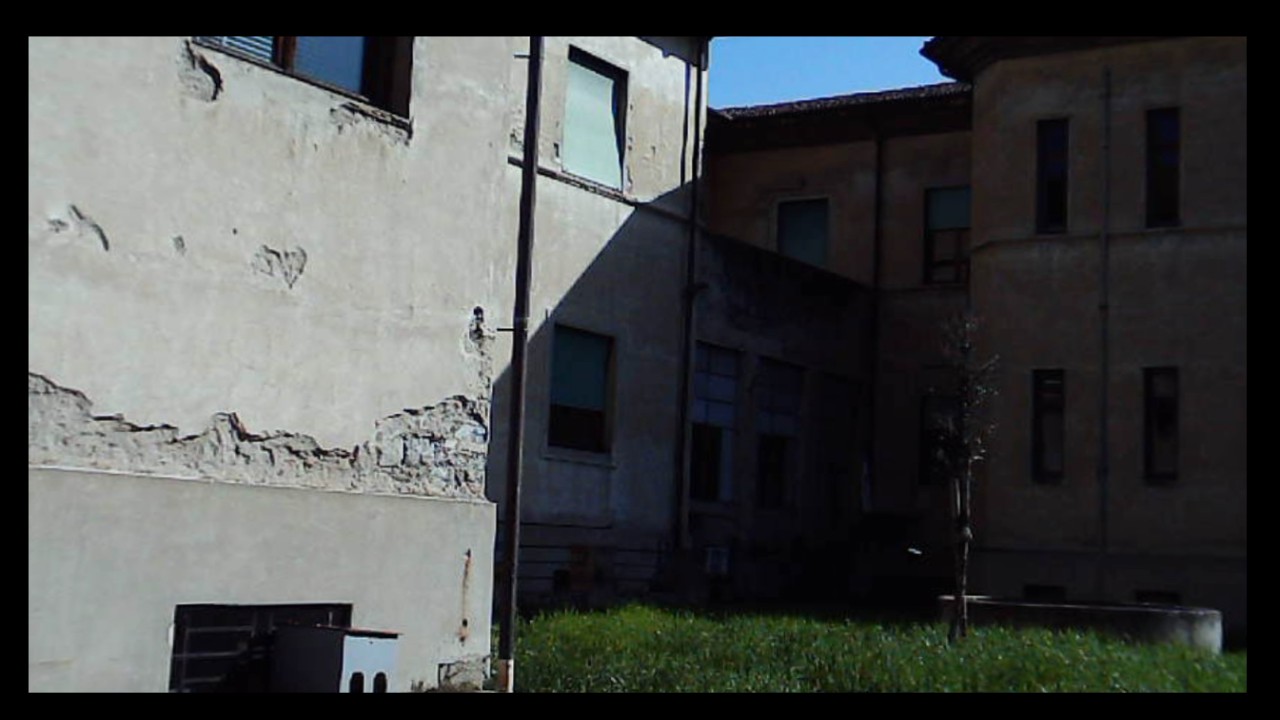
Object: Betafpv air75